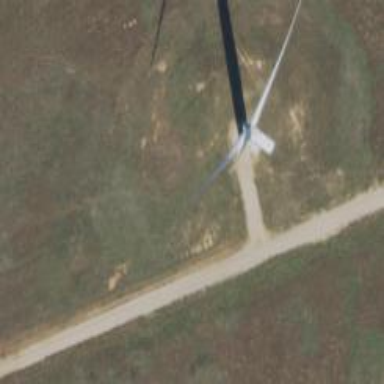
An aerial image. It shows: Wind generator powered by horizontal-axis wind turbine.